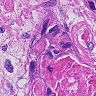
Metastatic tissue present: yes